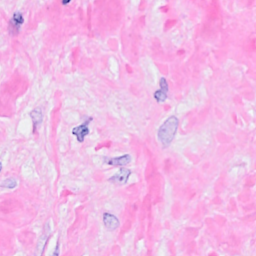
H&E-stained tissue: Breast